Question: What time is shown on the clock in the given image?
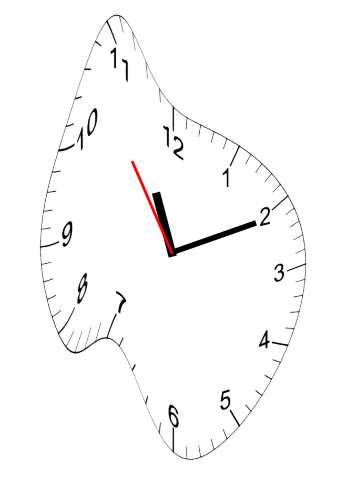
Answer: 11:10:54